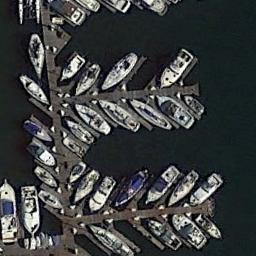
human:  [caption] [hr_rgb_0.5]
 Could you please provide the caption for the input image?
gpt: Many ships are in the harbor .

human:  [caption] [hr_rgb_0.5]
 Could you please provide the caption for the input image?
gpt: There are some yachts lined up on the sea by the harbor .

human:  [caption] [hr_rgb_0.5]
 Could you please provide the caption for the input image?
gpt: The harbor has lots of neatly docked boats and the color of the waters is dark green .

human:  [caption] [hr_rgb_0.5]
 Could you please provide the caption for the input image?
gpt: Several cars were parked on the harbor shore .

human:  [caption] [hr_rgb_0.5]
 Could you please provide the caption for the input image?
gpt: There are many ships at the harbor .